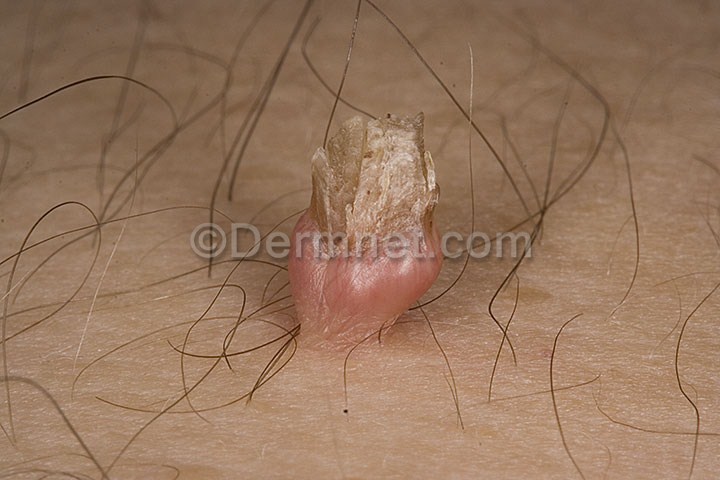
Disease: Warts Molluscum and other Viral Infections